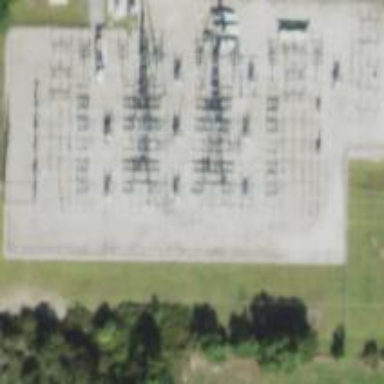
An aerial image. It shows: Switch used for power control.